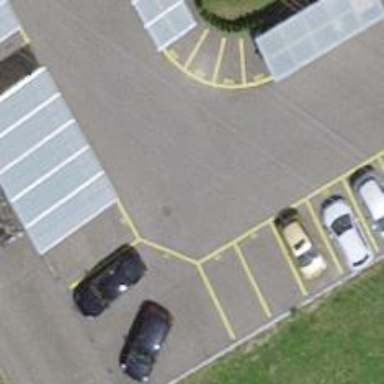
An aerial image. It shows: Parking aisle designated as service road.